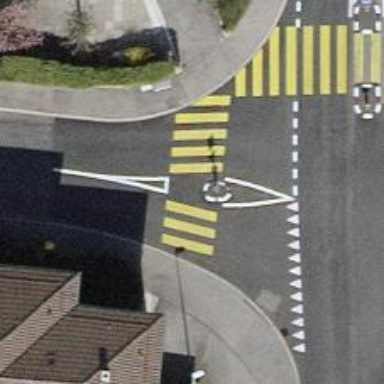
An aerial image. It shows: Uncontrolled zebra crossing with central island.